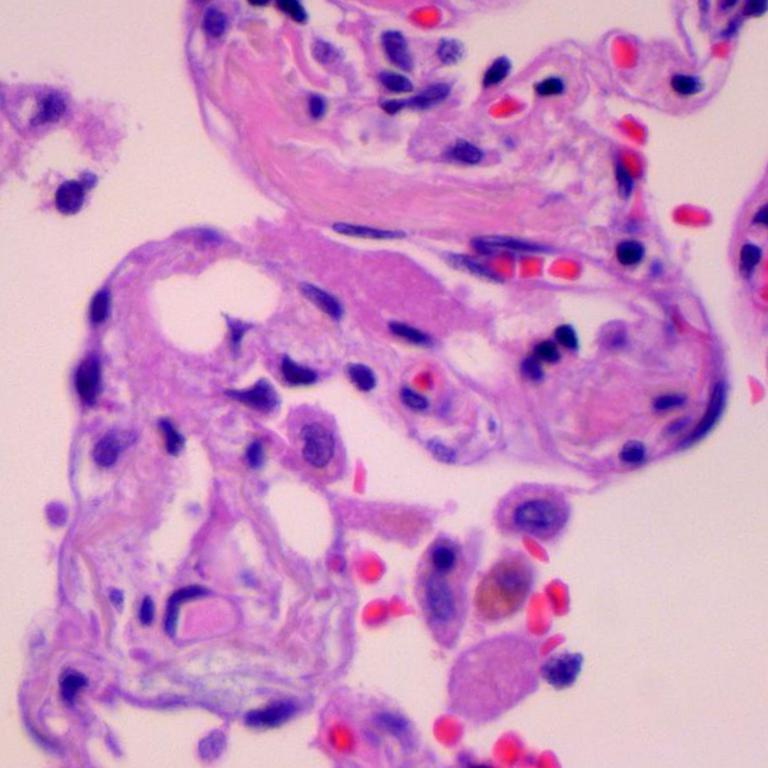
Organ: lung
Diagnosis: benign